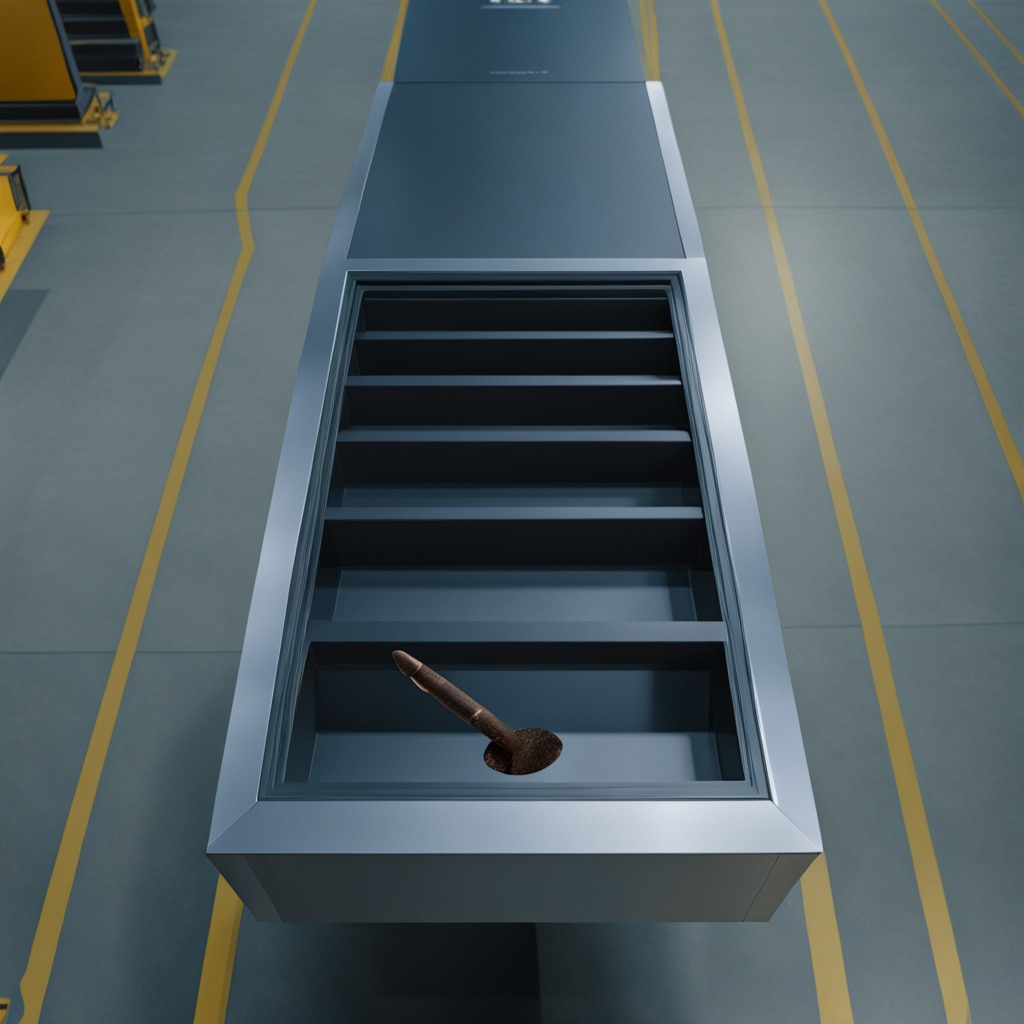
An iron nail is lying on a toolbox surface in an airplane hangar workshop.